六年级 · 度量几何学
如图, 甲、乙两部分的周长关系是( )。

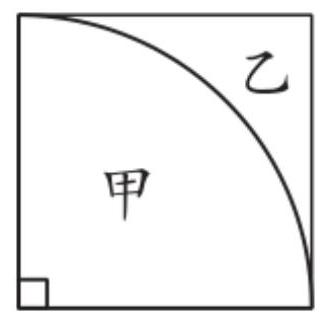
A. 甲比乙长
B. 乙比甲长
C. 甲、乙一样长
答案: C